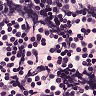
Metastatic tissue present: no